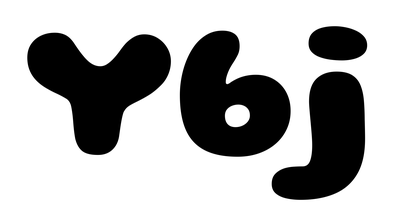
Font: Gluten_ExtraBold